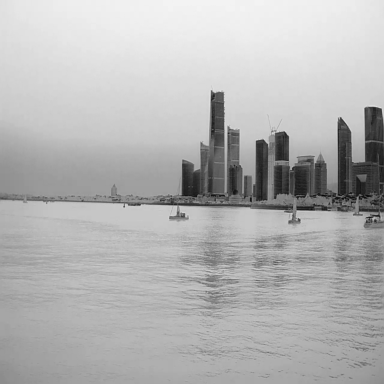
There are four sailboats in the infrared image.